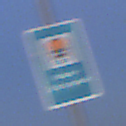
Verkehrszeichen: Wasserschutzgebiet
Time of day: SunriseSunset
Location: Outdoor (Nature)
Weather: Clear
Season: NotSpecified
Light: Natural